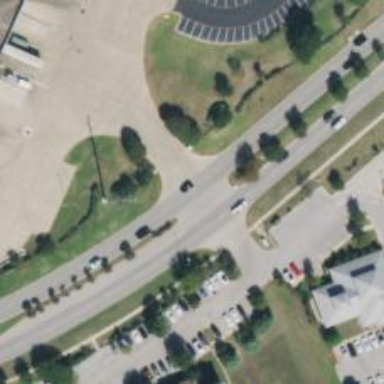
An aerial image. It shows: Secondary link road with asphalt surface.